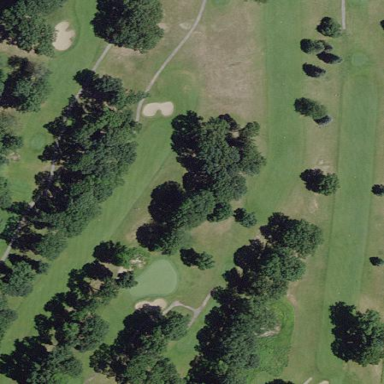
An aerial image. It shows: Golf fairway surrounded by grass.